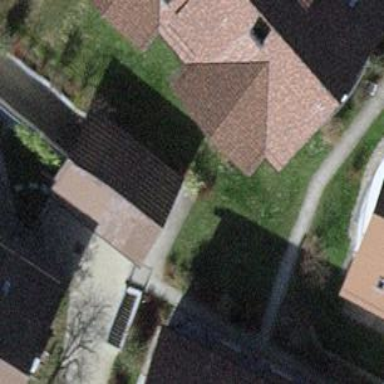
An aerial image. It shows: Garage.